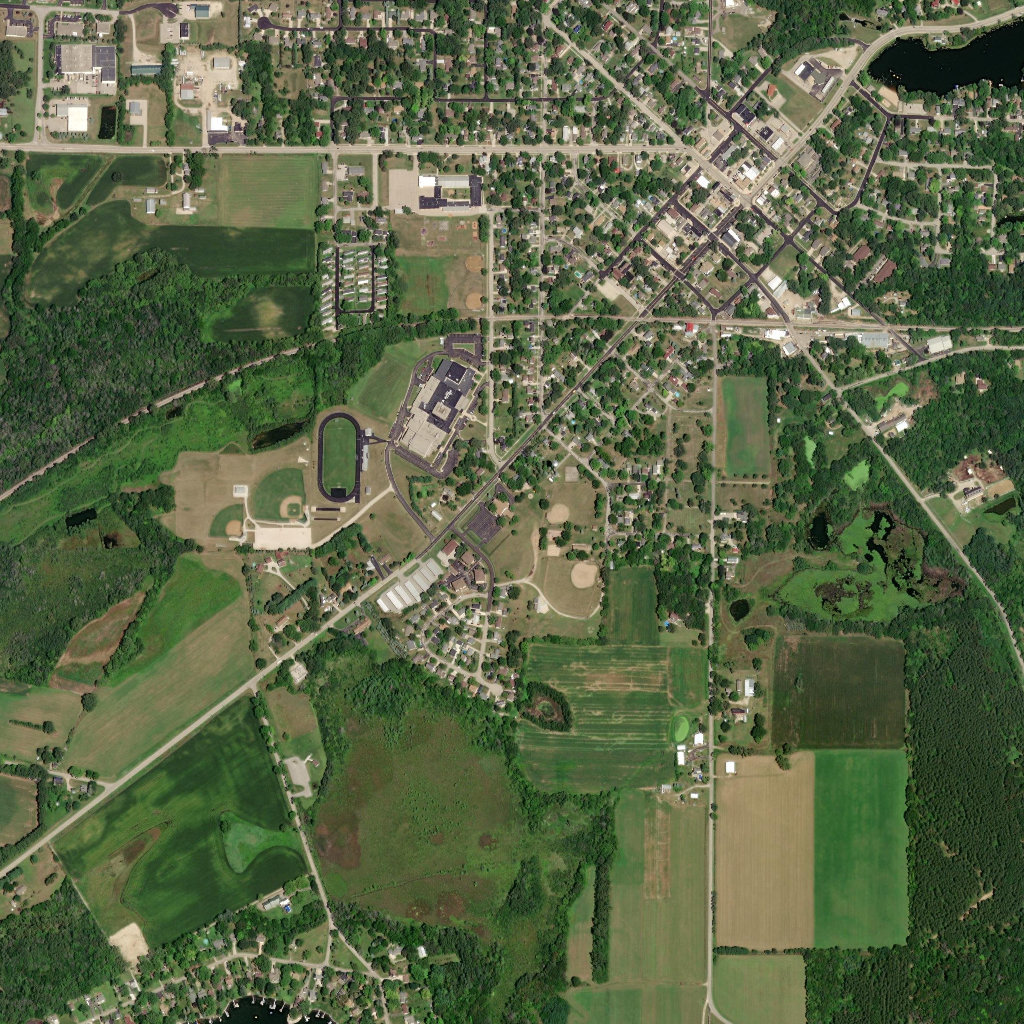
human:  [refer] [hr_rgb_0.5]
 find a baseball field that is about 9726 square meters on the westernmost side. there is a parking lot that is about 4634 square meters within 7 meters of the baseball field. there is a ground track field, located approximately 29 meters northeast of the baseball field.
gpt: <box>[[24, 45, 30, 51, 0]]</box>